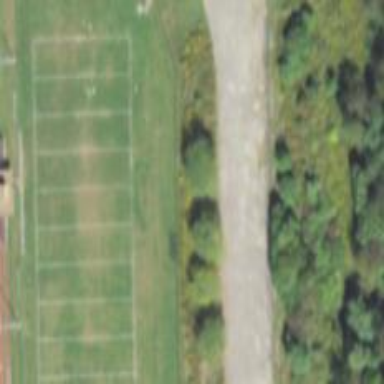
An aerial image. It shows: American football pitch.